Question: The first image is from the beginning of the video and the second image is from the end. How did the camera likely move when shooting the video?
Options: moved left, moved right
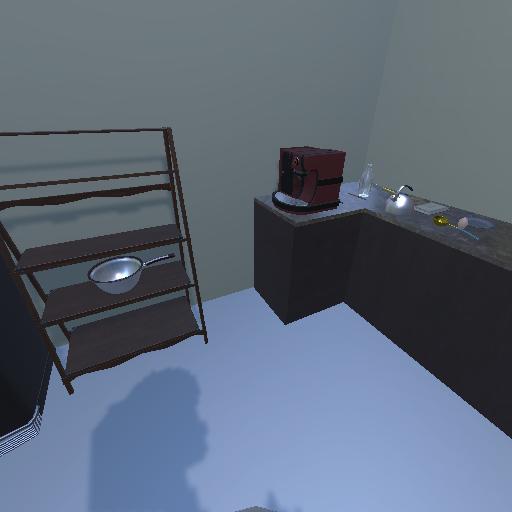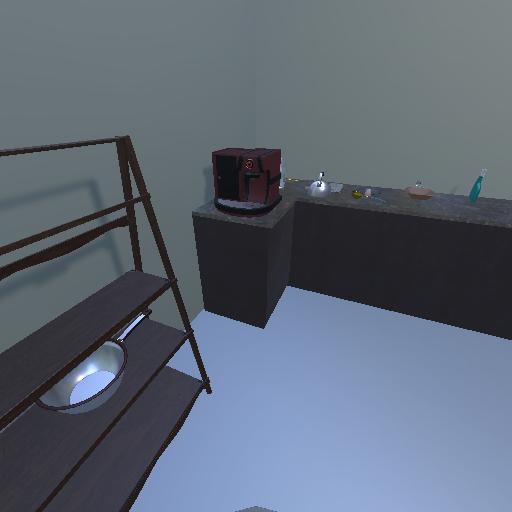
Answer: moved left